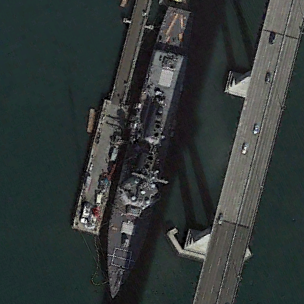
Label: destroyer